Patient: sex M, age 68
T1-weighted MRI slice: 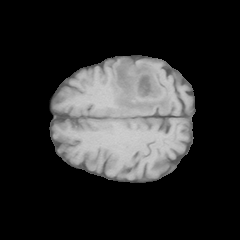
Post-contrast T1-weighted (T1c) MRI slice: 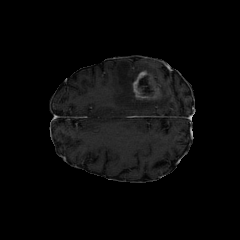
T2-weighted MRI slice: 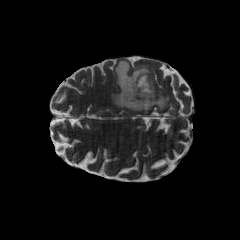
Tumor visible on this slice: yes
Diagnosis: Glioblastoma, IDH-wildtype
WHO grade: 4